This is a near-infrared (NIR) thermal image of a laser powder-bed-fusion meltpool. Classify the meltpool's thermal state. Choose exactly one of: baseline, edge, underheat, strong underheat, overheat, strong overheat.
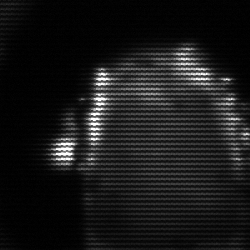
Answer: baseline